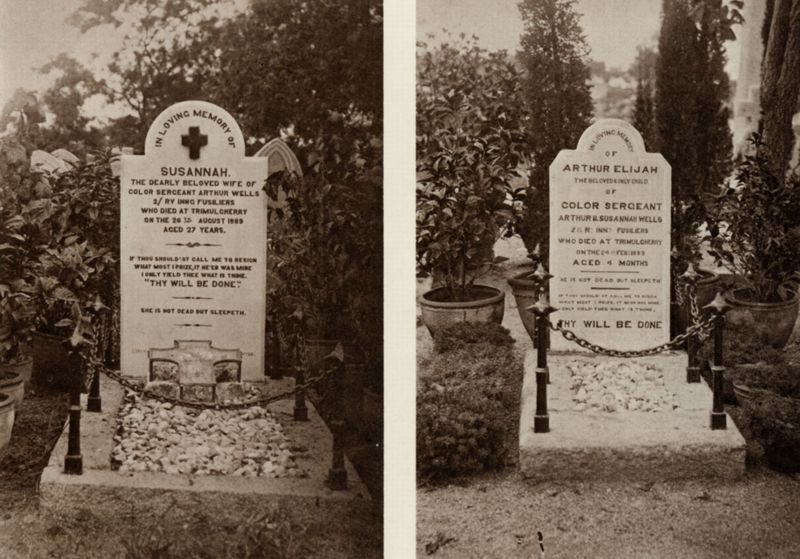
Titel: Grab der Frau von Arthur Wells
Künstler: Raja Lala Deen Dayal
Schlagwörter: baum, blätter, weiß, bäume, blume, blumen, grau, licht, marmor, schwarz, weg, zaun, stein, steine, tod, tot, toter, trauer, strauch, busch, büsche, sonne, blatt, pflanze, pflanzen, rund, blumentopf, bäumchen, kübel, topf, schrift, ruhe, zwei, kette, sonnenlicht, mauer, hecke, weis, sepia, kies, stille, inschrift, foto, fotografie, photographie, bögen, töpfe, eisen, kreuz, kiesel, schwarz weiss, text, ketten, tote, friedhof, beten, flora, namen, photo, begräbnis, kreuze, grab, zitat, gräber, andacht, rechteckig, steinchen, fauna, pinien, pinie, gedenken, umzäunung, bepflanzung, einfassung, christentum, englisch, bäum, grabmal, daten, inschriften, andenken, umschrift, grabstein, grabsteine, susanna, memory, bestattung, kübelpflanze, pflanzentopf, pflanzentöpfe, arthur, arthur elijah, grabinschrift, grabinschriften, in loving memory of, necropole, nekropole, susannah, susannau, color, elijah, pylonen, grabschrift, entglisch, arthur elijahn, thuje